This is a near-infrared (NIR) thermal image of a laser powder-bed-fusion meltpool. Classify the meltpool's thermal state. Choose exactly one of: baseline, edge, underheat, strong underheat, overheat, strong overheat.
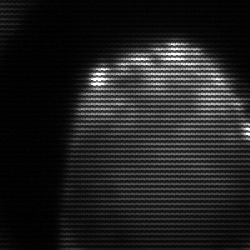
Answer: edge